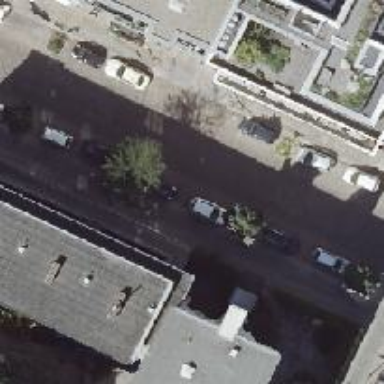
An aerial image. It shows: Residential road with sidewalks on both sides. Cars are parked parallel to the road on the street side.